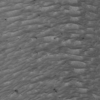
Label: not_dusty